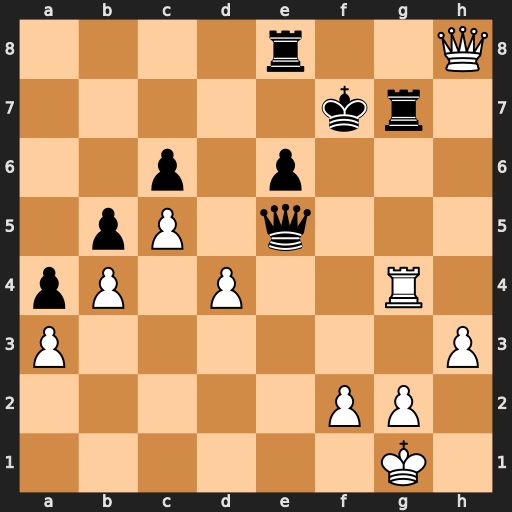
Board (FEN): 4r2Q/5kr1/2p1p3/1pP1q3/pP1P2R1/P6P/5PP1/6K1
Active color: w
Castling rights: -
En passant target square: -
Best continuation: Qxe8+ Kxe8 dxe5